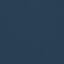
Land use / land cover class: SeaLake